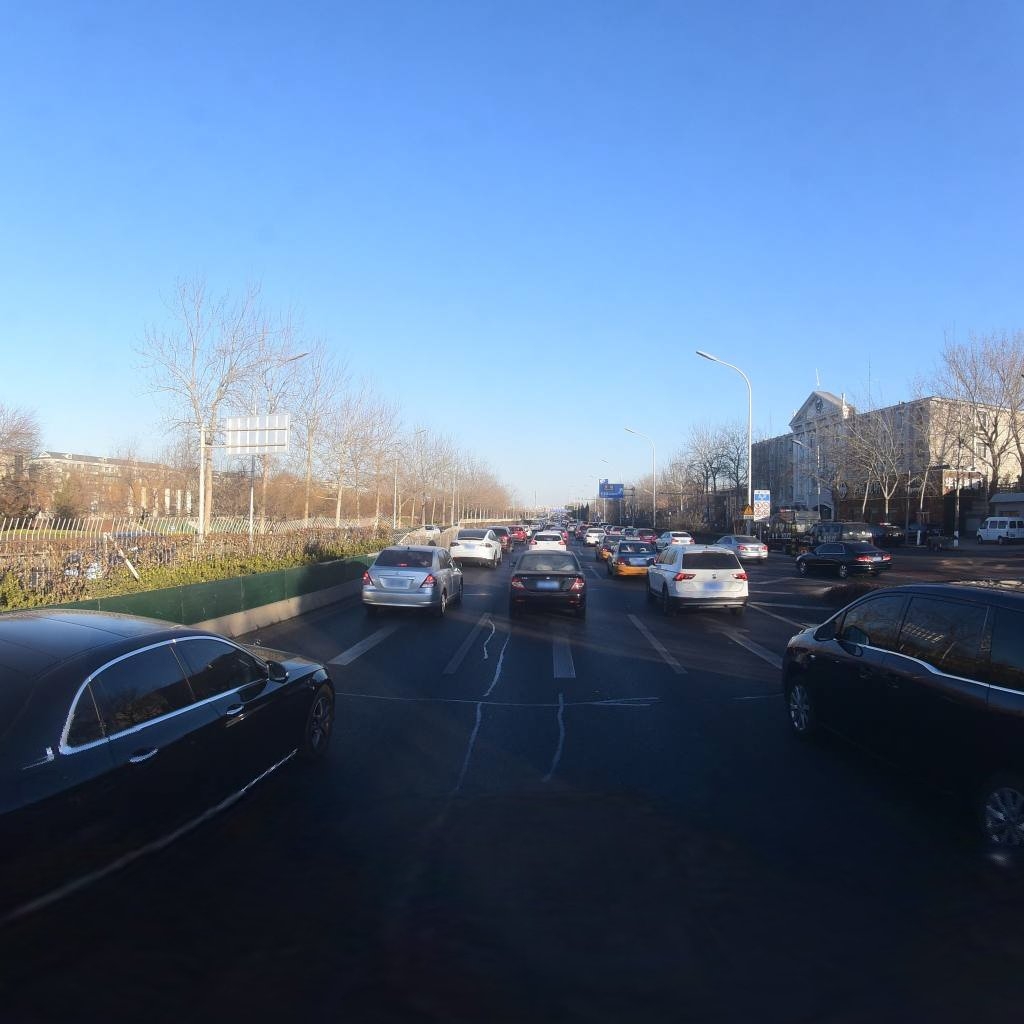
Region: Dongcheng
Road damage annotations: longitudinal patch, transverse patch, longitudinal patch, longitudinal patch, transverse patch, longitudinal patch